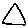
Label: triangle